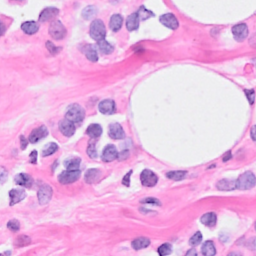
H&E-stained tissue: Breast